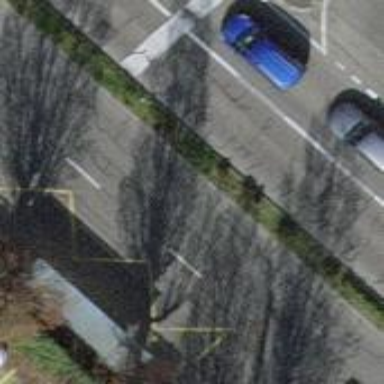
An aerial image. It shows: Secondary road around roundabout.